Question: I'am having problems with IE8 and my html/css =/
The code works fine in Chrome, IE9, Mozilla and Safari.
But on IE8 it is ugly:

I've tried a lot of things but no results. It seams to be a problem with the padding...
HTML:
'''
<div class="TituloDasTelas">
<span id="MainContent_LabelTituloTela">Test</span>
<span style="font-size: x-large">|</span>
<div class="buttons">
<input name="ctl00$MainContent$TextBoxFiltro" type="text" maxlength="100" id="MainContent_TextBoxFiltro" title="" class="TextBox300">
<input type="submit" name="ctl00$MainContent$ButtonPesquisar" value="Pesquisar" id="MainContent_ButtonPesquisar" class="regular">
<input type="button" id="PesqAvancada" value="" class="ButtonPesqAvancada" title="">
<img id="MainContent_ImagePesquisaAvancada" class="imgPesqAvancada" src="../../Include/Imagens/down.gif" alt="Pesq.Avancada">
<input type="submit" name="ctl00$MainContent$ButtonExportarParaExcel" value="Exportar" id="MainContent_ButtonExportarParaExcel" title="" class="positive">
</div>
</div>
'''
CSS:
'''
.buttons
{
margin: 0 0 10px;
display: inline-block;
}
.buttons input[type=submit], .buttons input[type=button]
{
border-right: 1px solid #dedede;
border-bottom: 1px solid #dedede;
display: inline;
float: center;
background-color: #f5f5f5;
border-top: 1px solid #eee;
border-left: 1px solid #eee;
font-family: "Lucida Grande" , Tahoma, Arial, Verdana, sans-serif;
font-size: 12px;
line-height: 130%;
text-decoration: none;
font-weight: 700;
color: #565656;
cursor: pointer;
margin-left: 5px;
margin-right: 0;
margin-top: 10px;
}
.buttons input[type=submit], .buttons input[type=button]
{
width: 150px;
overflow: visible;
padding: 4px 10px 3px 7px;
}
.buttons button[type]
{
line-height: 17px;
padding: 5px 10px 5px 7px;
}
:first-child + html button[type]
{
padding: 4px 10px 3px 7px;
}
.buttons button img, .buttons a img
{
border: none;
width: 16px;
height: 16px;
margin: 0 3px -3px 0 !important;
padding: 0;
}
input[type=submit].positive, .buttons a.positive
{
color: #529214;
}
.buttons a.positive:hover, input[type=submit].positive:hover, .buttons input[type=button]:hover
{
background-color: #E6EFC2;
border: 1px solid #C6D880;
color: #529214;
}
.buttons a.positive:active
{
background-color: #529214;
border: 1px solid #529214;
color: #fff;
}
.buttons a.negative, input[type=submit].negative, .buttons input[type=button]
{
color: #d12f19;
}
.buttons a.negative:hover, input[type=submit].negative:hover, .buttons input[type=button]:hover
{
background: #fbe3e4;
border: 1px solid #fbc2c4;
color: #d12f19;
}
.buttons a.negative:active
{
background-color: #d12f19;
border: 1px solid #d12f19;
color: #fff;
}
input[type=submit].regular, .buttons a.regular, .buttons input[type=button]
{
color: #369;
}
input[type=submit]:hover, .buttons a:hover, .buttons a.regular:hover, input[type=submit].regular:hover, .buttons input[type=button]:hover
{
background-color: #dff4ff;
border: 1px solid #c2e1ef;
color: #369;
}
.buttons a:active, .buttons a.regular:active
{
background-color: #6299c5;
border: 1px solid #6299c5;
color: #fff;
}
.ButtonPesqAvancada, .buttons input[type=button]
{
width: 6px;
margin-left: -6px;
z-index: 2;
}
.imgPesqAvancada
{
cursor:pointer;
margin-left:-20px;
z-index: -1px;
}
'''
Serious I don't know what is the problem.
Any help?
Thanks
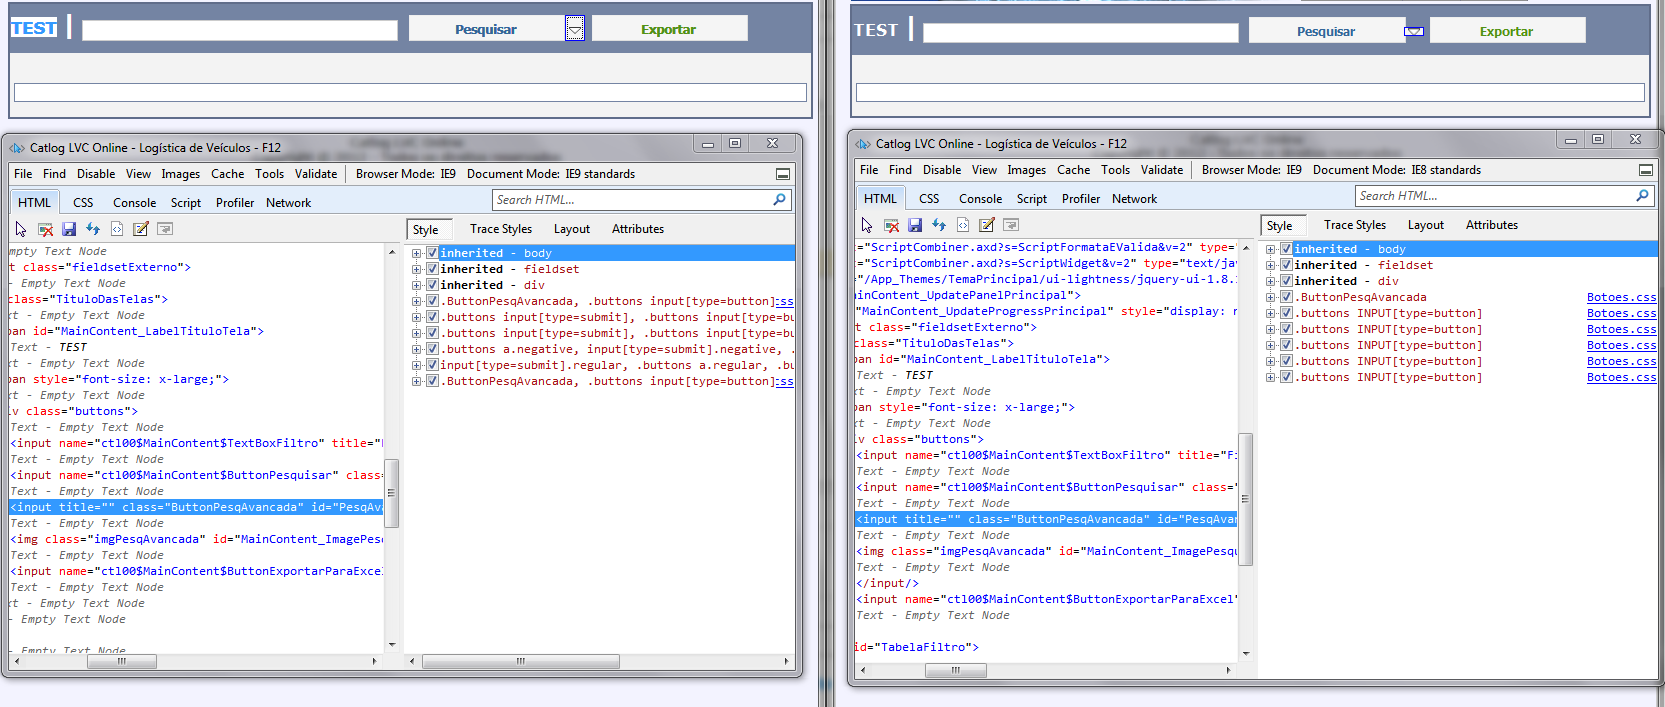
Answer: Ok i found the problem.
It has to do with de font of the input.
I wrote "1" o the input value and made it the same color of the background. Now it seams fine on all browser.